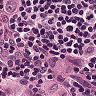
Metastatic tissue present: yes